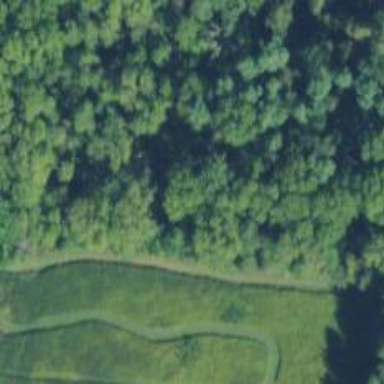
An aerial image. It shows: Path with excellent visibility for trail.